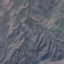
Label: HerbaceousVegetation